Field crop: maize
Growth stage: 2
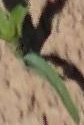
Species: maize